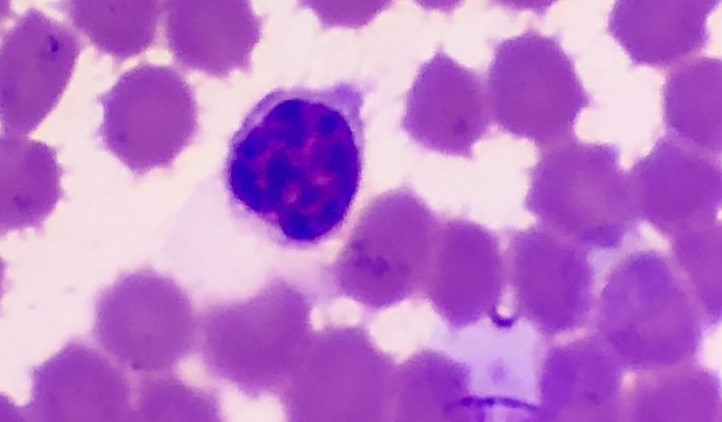
White blood cell type: Lymphocyte